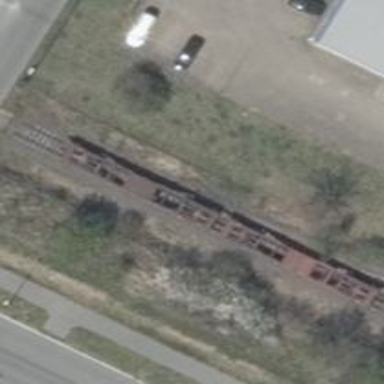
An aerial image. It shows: Railway switch.